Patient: sex M, age 52
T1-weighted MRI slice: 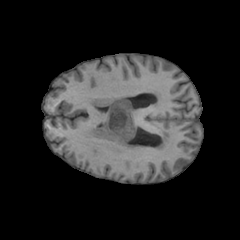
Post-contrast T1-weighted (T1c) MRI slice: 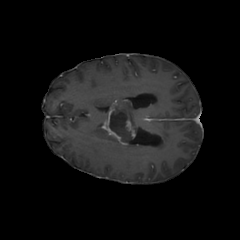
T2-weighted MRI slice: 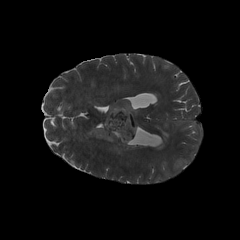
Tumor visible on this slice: yes
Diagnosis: Glioblastoma, IDH-wildtype
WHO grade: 4